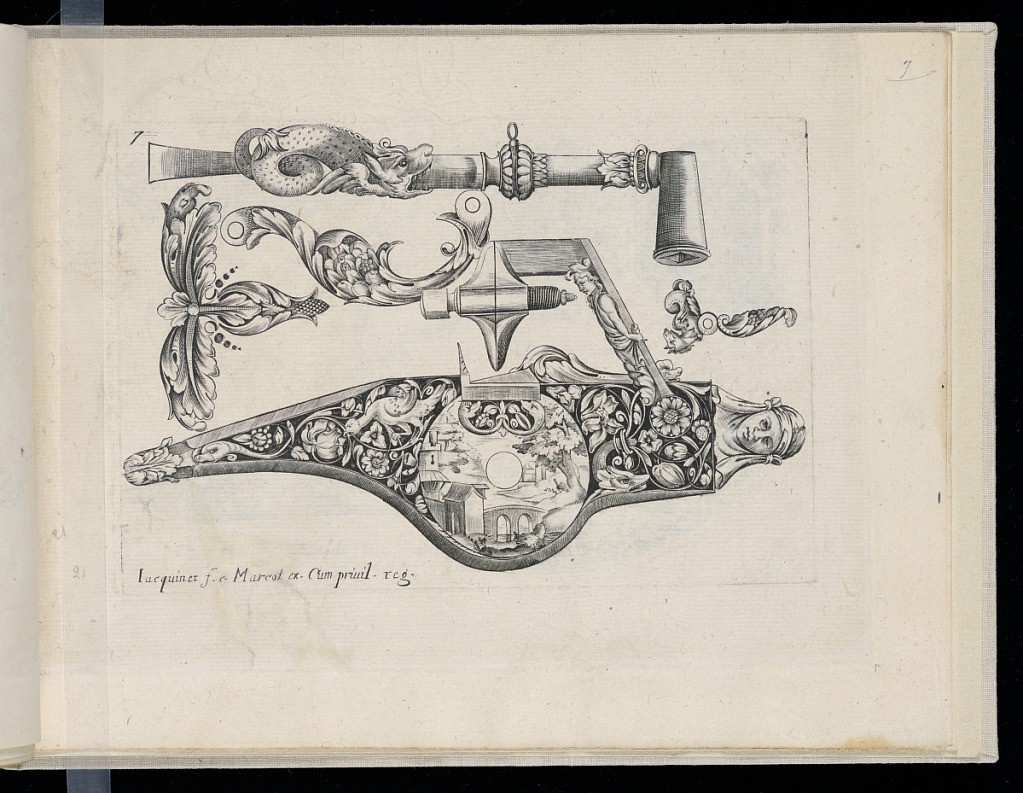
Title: Designs for Gun Parts and Ornament
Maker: François Marcou, French, 1595 – 1660
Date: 1657
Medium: Engraving on laid paper
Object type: Print
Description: Designs for gun parts (flintlock and ornament) decorated with grotesque ornament, figures, mascarons (masks), fantastical animals and birds, foliate scrolls, scrolling leaves (rinceaux), fleurons, and a landscape with a bridge and buildings on the sideplate of the flintlock. The plate is signed and numbered.